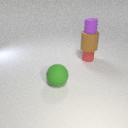
small purple rubber cylinder above large brown rubber cylinder